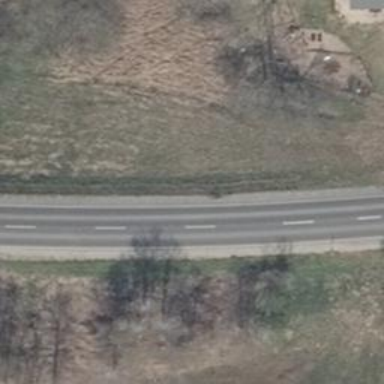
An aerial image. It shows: Tertiary road with asphalt surface.